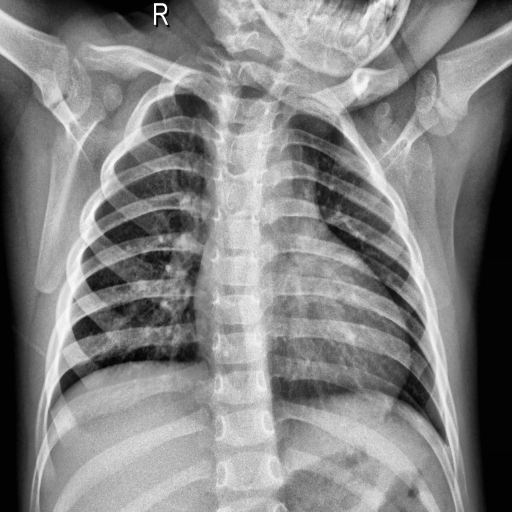
Finding: NORMAL